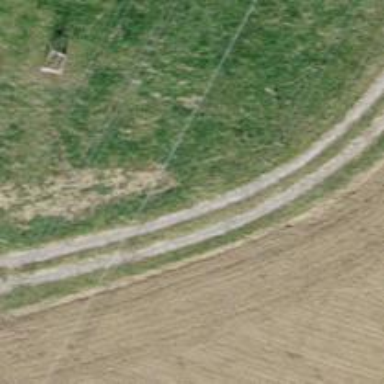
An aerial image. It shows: Grass track with grade3 track type.